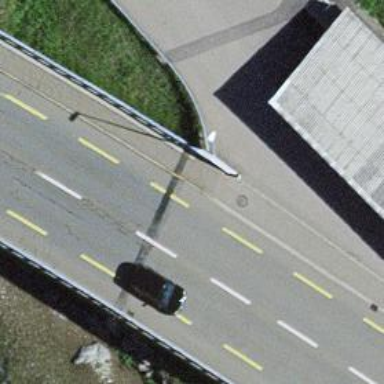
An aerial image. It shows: Sidewalk on bridge.